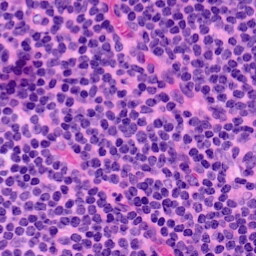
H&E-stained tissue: LymphNode